Question: I would like to make a graphic like this, but I can not find similar information.
I have searched for examples on the internet, but the most I find are stacked graphs

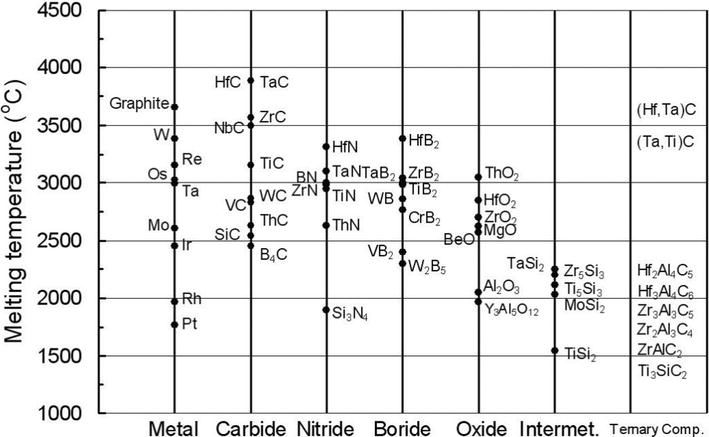
Answer: The first thing is that you have the data in some useful format.
Since it will be probably an extra effort for gnuplot to group the values into your material categories (but can also be done), it is easier if you give numbers to each of your material categories. Then just plot points and labels. Do not hesitate to post the data and show your code how far you actually got.
'''
### plot with labels
reset session
$Data <<EOD
Pt Metal 1 1750
Graphite Metal 1 3600
B_4C Carbide 2 2450
HfC Carbide 2 3800
Si_3N_4 Nitride 3 1900
HfN Nitride 3 3300
W_2B_5 Boride 4 2250
HfB_2 Boride 4 3400
Y_3Al_5O_{12} Oxide 5 1950
ThO_2 Oxide 5 3050
TiSi_2 Intermet. 6 1550
Zr_5Si_3 Intermet. 6 2250
Ti_3SiC_2 "Ternary
Comp." 7 1400
(Hf,Ta)C "Ternary
Comp." 7 3600
EOD
set bmargin 3
set xrange[0.5:8]
set ylabel "Melting temperatures (degC)
set yrange[1000:4500]
set grid xtics, ytics
plot $Data u 3:4:xtic(2) w p pt 7 notitle, '' u 3:4:1 w labels left offset 1,0 notitle
### end of code
'''
<URL>